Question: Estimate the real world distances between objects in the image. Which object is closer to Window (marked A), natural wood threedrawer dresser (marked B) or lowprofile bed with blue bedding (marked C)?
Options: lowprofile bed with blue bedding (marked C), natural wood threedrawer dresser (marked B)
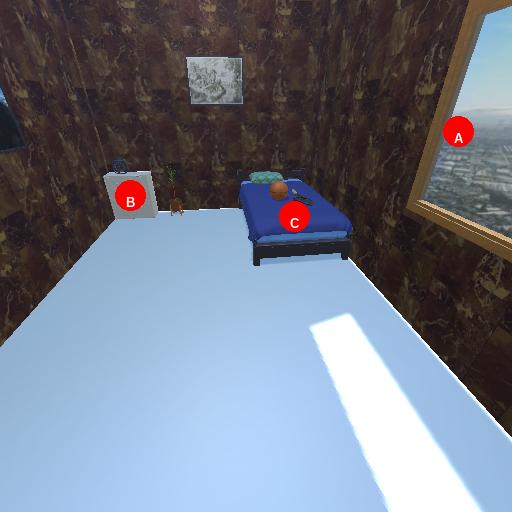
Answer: lowprofile bed with blue bedding (marked C)